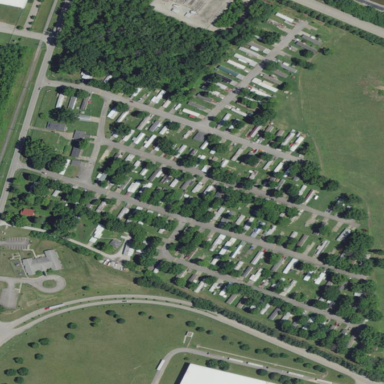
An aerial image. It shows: Residential area known as trailer park.